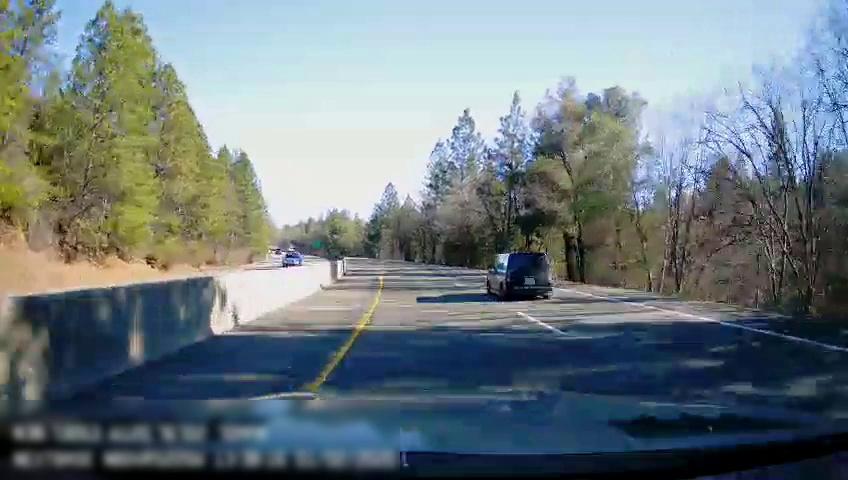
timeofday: Day
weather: Sunny
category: Drivable Space
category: Drivable Space
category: Vehicles | Car
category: Vehicles | Car
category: Lanes | Current Lane
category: Lanes | Current Lane
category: Lanes | Alternate Lane